Field crop: maize
Growth stage: 2
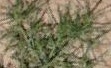
Species: salsola